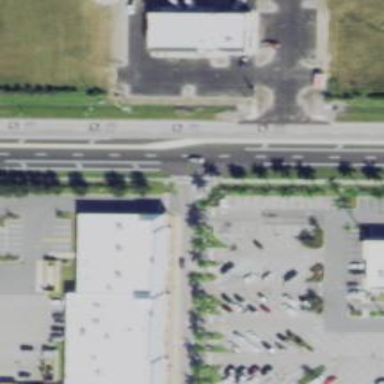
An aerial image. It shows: Service road with asphalt surface and sidewalk on the left.